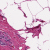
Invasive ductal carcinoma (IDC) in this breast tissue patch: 0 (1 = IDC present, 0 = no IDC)